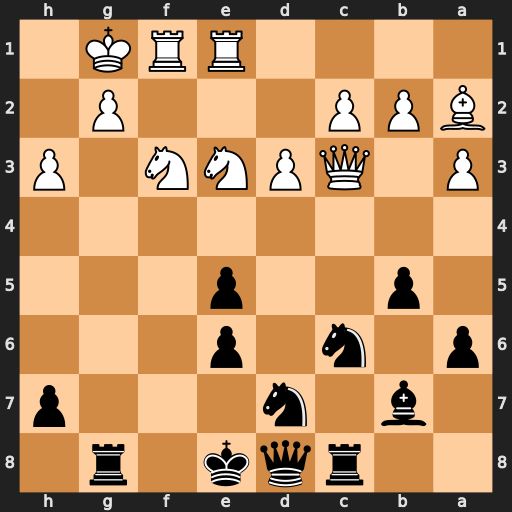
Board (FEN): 2rqk1r1/1b1n3p/p1n1p3/1p2p3/8/P1QPNN1P/BPP3P1/4RRK1
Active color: b
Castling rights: -
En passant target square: -
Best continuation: Nd4 Qd2 Nxf3+ Rxf3 Bxf3